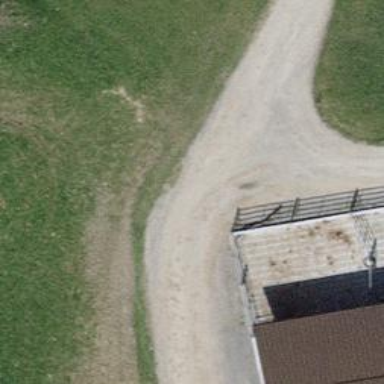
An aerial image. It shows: Compacted track with grade2 level.